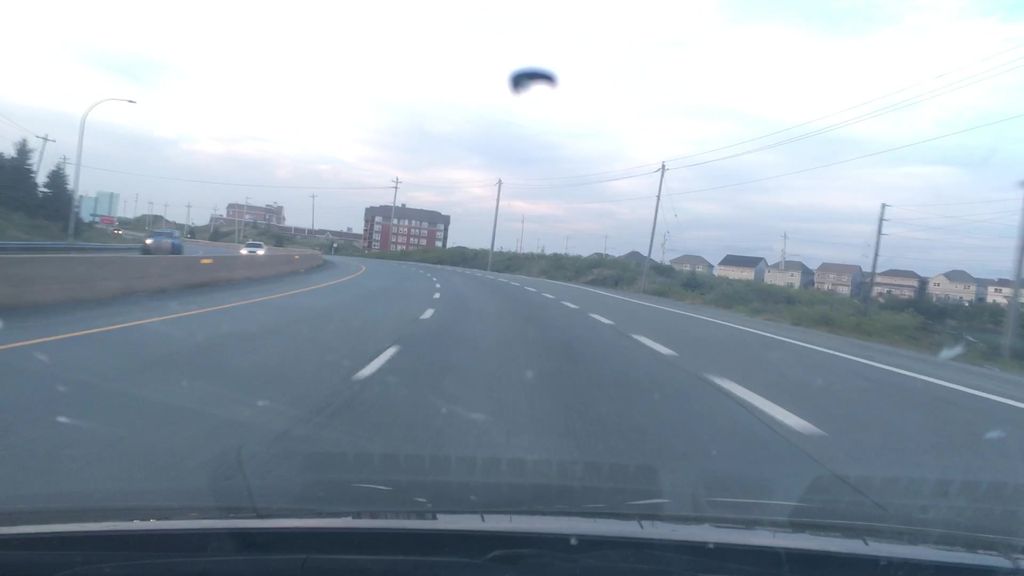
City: halifax